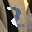
Label: 2